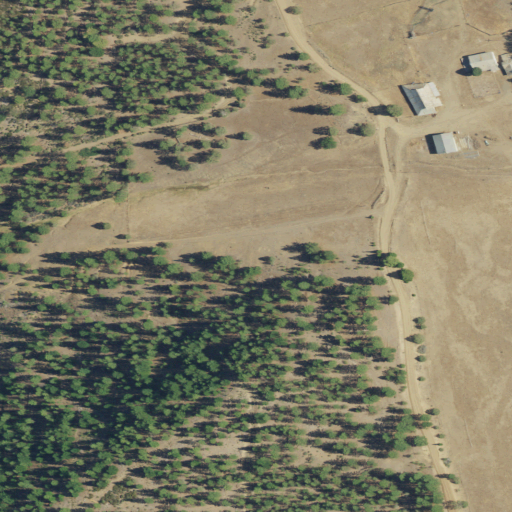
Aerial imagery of valley in California named Glendenning Gulch containing pasture, evergreen forest, shrub, grassland, open development, mixed forest, and low intensity development